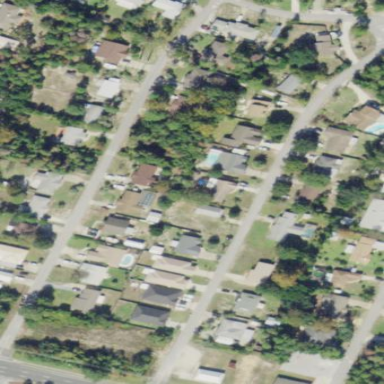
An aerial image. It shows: Single-family residential area.